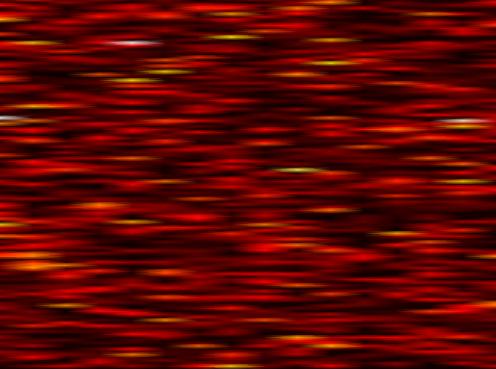
Label: FOFDM